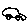
Label: car